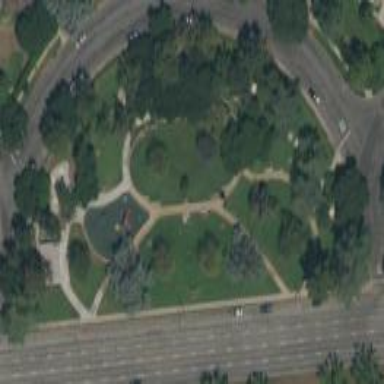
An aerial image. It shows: Park.